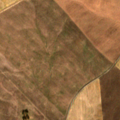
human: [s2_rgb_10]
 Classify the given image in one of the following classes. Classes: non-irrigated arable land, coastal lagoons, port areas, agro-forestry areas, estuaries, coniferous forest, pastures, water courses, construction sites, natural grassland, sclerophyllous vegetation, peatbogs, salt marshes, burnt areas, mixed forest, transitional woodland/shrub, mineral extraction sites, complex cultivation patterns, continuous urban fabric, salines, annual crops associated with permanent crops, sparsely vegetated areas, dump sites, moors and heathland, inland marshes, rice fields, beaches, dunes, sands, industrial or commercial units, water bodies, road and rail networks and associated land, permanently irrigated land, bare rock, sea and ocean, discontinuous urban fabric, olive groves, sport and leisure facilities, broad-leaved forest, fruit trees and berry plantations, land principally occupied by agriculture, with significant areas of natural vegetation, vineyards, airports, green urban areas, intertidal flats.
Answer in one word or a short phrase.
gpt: non-irrigated arable land